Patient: sex F, age 67
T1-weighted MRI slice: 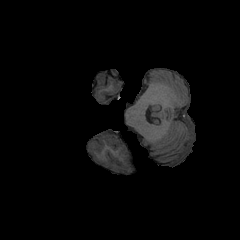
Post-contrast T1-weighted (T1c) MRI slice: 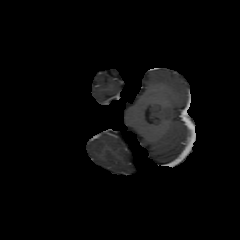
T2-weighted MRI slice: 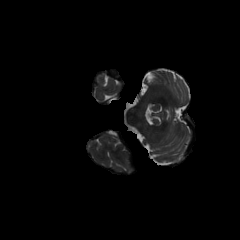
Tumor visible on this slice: no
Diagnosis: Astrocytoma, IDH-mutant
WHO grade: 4